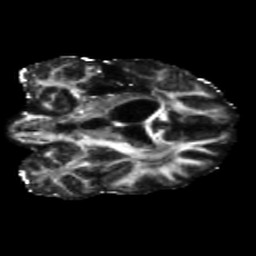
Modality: FA
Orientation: coronal
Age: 42
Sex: male
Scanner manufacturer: siemens
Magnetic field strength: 3 T
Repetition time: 5.47 s
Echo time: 0.0854 s